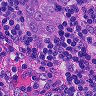
Metastatic tissue present: yes